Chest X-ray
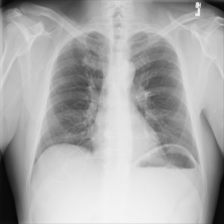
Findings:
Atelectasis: negative
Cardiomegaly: negative
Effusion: negative
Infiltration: negative
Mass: negative
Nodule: negative
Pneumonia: negative
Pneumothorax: negative
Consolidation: negative
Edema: negative
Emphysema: negative
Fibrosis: negative
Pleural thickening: negative
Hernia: negative